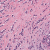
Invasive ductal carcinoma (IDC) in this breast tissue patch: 1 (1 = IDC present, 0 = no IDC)